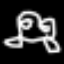
Label: frog